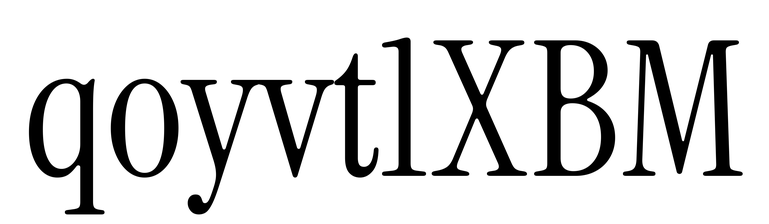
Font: InstrumentSerif-Regular